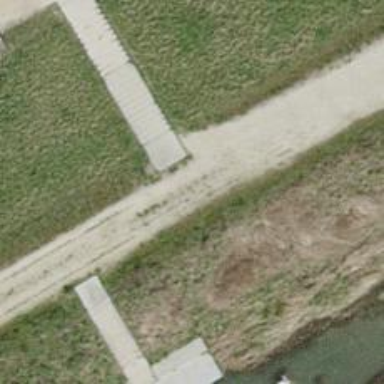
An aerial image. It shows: Concrete steps.